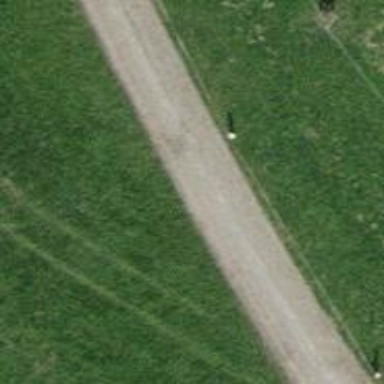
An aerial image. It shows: Track with compacted grade3 surface.